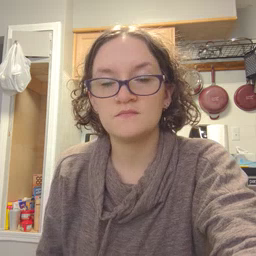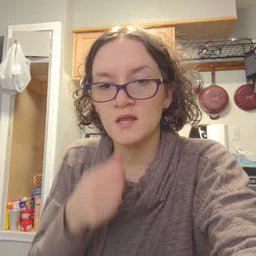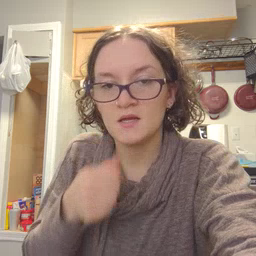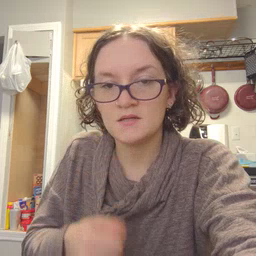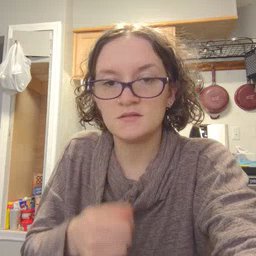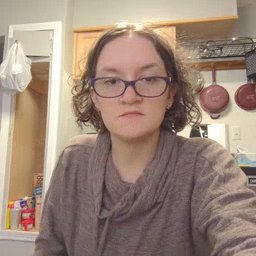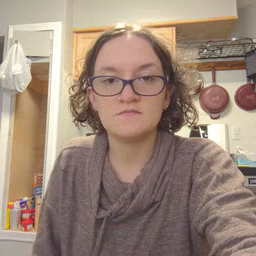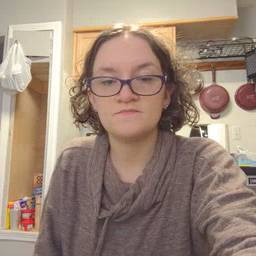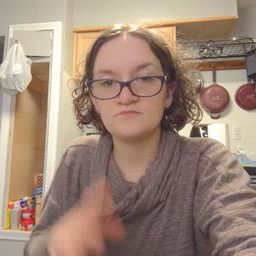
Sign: hide